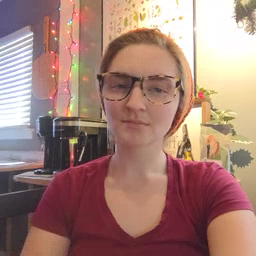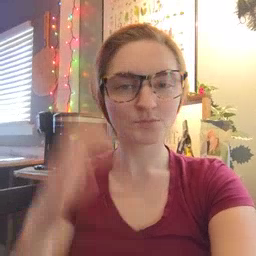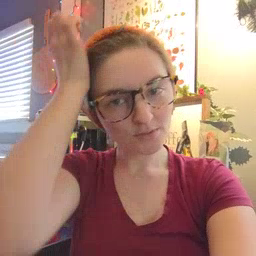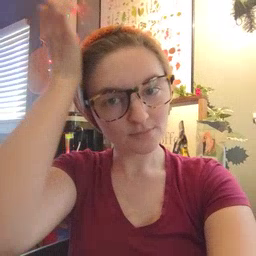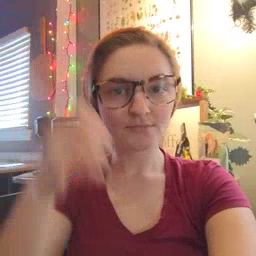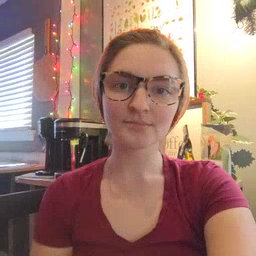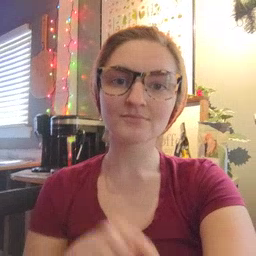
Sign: garbage